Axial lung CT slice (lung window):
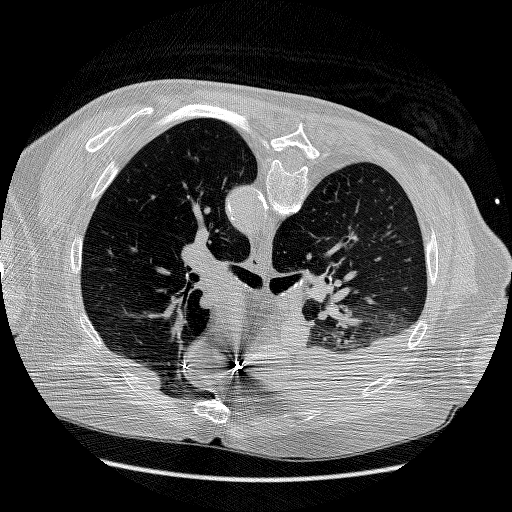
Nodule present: no